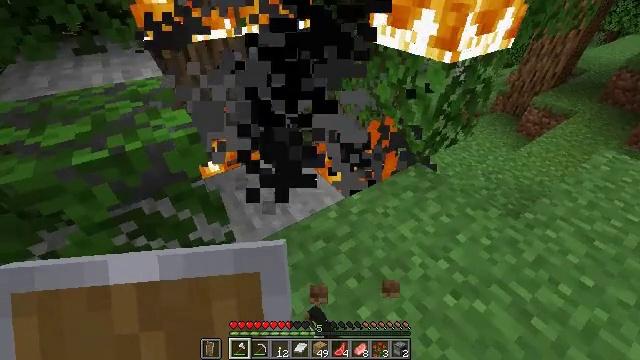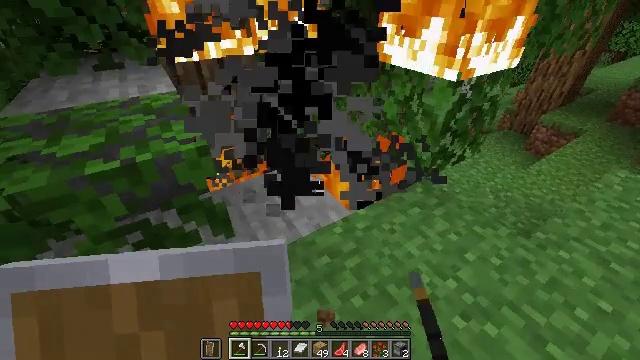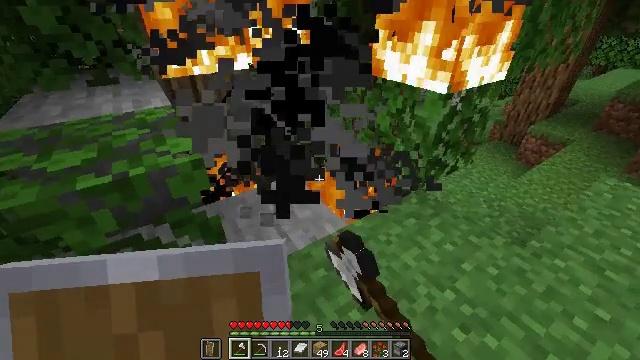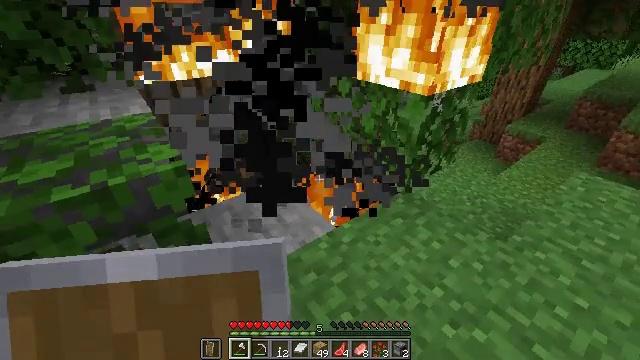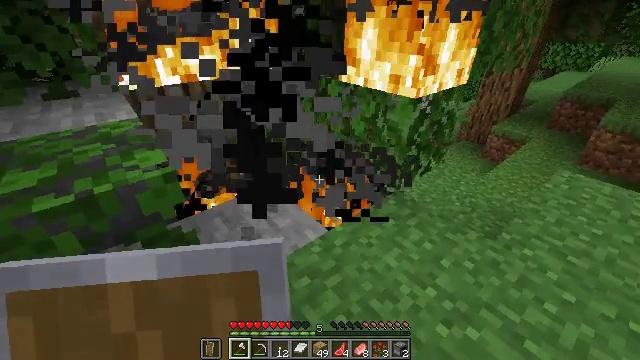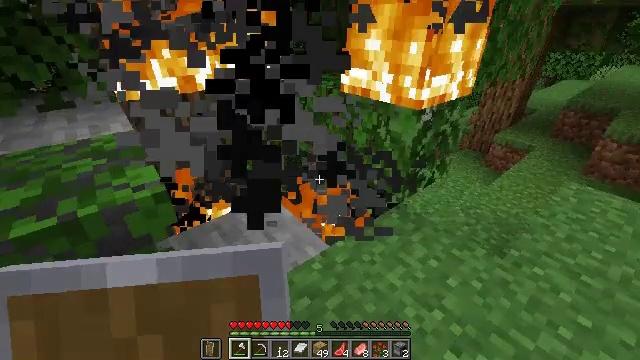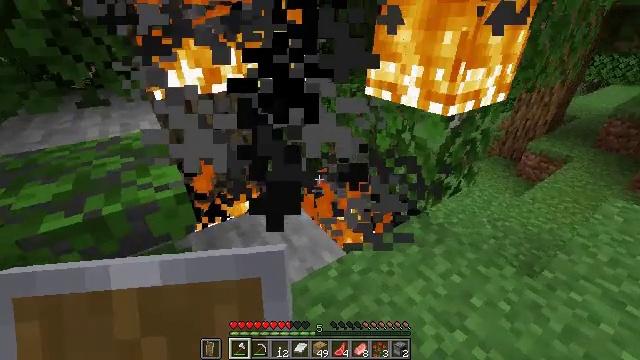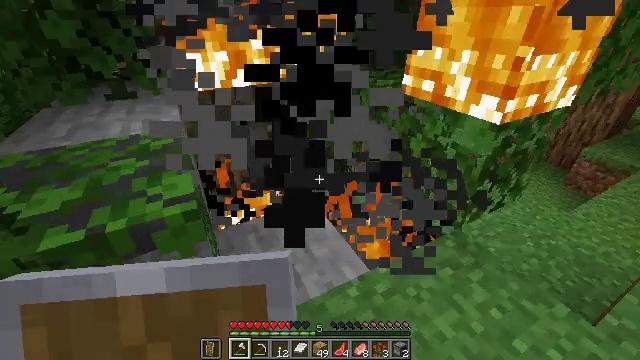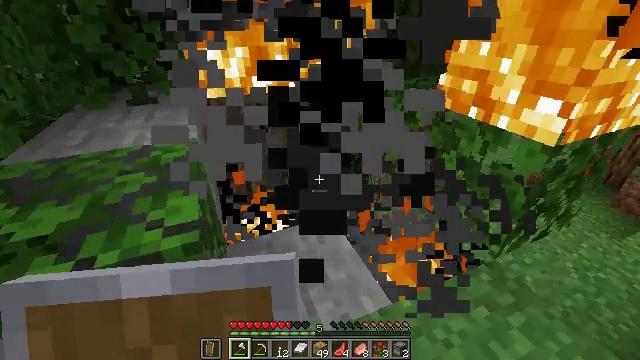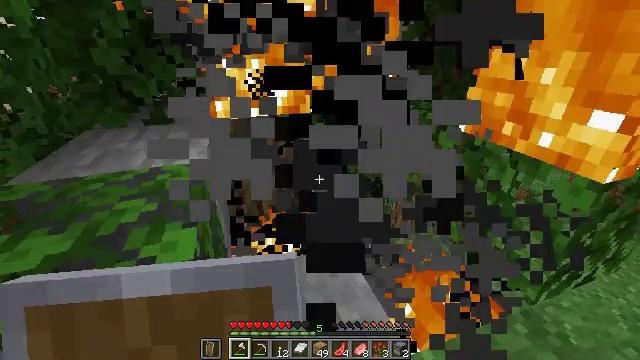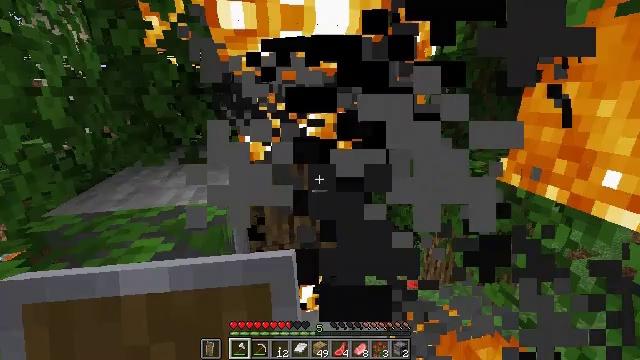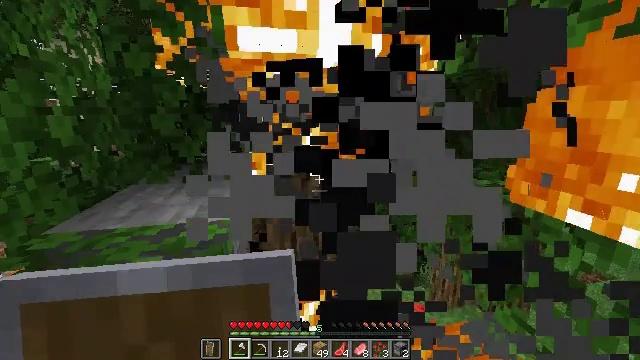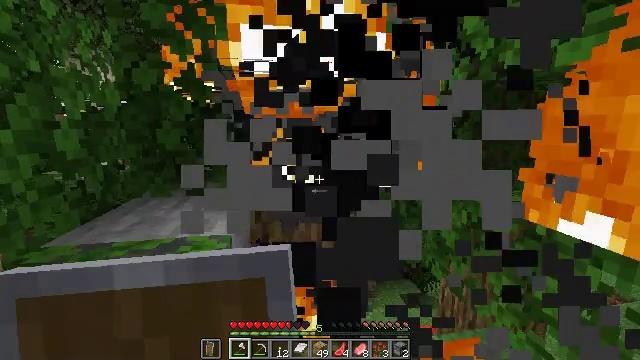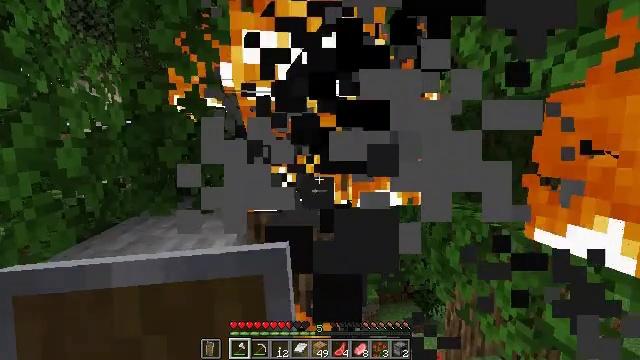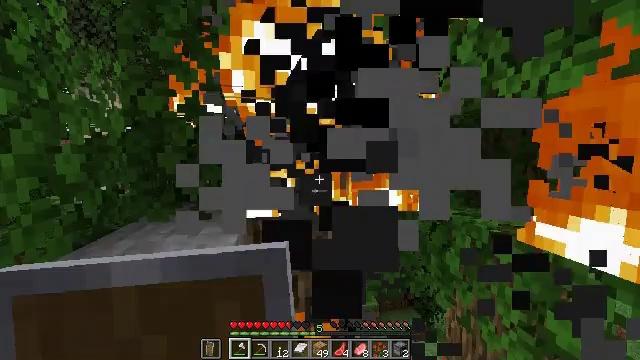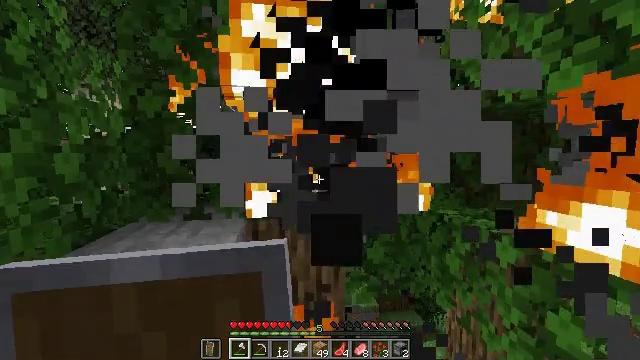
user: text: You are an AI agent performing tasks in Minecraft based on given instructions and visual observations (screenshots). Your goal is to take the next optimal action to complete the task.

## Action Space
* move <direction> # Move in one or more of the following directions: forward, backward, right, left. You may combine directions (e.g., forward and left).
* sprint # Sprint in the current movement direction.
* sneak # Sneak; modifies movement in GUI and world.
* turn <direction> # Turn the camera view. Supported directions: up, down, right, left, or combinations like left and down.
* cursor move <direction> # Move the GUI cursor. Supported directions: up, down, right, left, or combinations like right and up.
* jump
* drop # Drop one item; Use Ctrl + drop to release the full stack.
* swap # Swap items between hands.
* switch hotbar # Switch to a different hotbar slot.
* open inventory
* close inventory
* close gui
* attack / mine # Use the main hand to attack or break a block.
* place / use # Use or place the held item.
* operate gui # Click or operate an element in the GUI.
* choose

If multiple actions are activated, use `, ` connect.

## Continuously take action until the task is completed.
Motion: motion action
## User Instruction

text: Break the fire block.
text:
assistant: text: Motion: turn left and up, attack / mine
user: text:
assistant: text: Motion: turn right and up
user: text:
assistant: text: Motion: turn right, attack / mine
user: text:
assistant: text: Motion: turn right, attack / mine
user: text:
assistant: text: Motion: move forward, turn up, attack / mine
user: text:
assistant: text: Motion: move forward, turn left
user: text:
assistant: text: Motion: move forward, turn left and down, attack / mine
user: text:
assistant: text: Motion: move forward, turn left, attack / mine
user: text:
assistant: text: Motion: turn left and up, attack / mine
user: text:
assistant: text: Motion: turn left and up, attack / mine
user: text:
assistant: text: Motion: turn up, attack / mine
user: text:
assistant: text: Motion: turn left and up, attack / mine
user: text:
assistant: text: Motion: turn up, attack / mine
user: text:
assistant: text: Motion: turn up, attack / mine
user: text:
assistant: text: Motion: attack / mine
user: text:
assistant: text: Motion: turn up, attack / mine
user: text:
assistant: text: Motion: turn left and up, attack / mine
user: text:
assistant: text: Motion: no_op
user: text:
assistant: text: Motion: turn left, attack / mine
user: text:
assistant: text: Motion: turn left, attack / mine
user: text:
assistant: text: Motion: turn left, attack / mine
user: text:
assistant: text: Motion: move forward, turn left and down
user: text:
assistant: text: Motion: move forward, turn left and down, attack / mine, jump
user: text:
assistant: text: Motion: move forward, attack / mine, jump
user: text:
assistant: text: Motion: move forward, sprint, turn left, attack / mine, jump
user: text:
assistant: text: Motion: move forward, sprint, turn left and down, attack / mine, jump
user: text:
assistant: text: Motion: move forward, sprint, turn left and down, attack / mine, jump
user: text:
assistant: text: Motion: move forward, sprint, attack / mine, jump
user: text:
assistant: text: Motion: move forward, sprint, attack / mine
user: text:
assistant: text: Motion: sprint